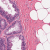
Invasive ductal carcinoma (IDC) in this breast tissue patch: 0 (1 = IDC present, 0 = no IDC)